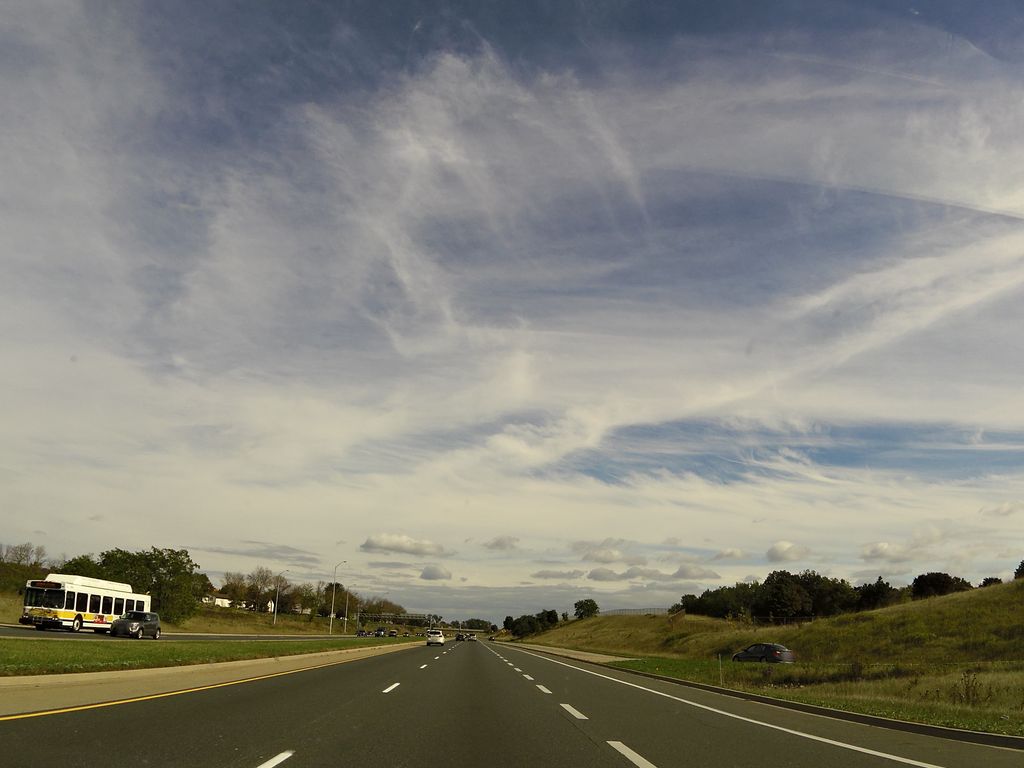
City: hamilton